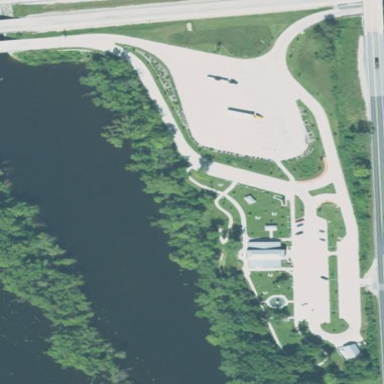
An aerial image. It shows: Rest area along the road.